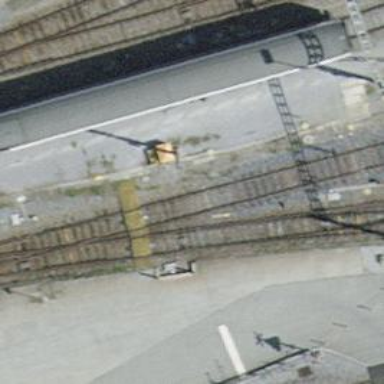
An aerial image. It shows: Railway switch with the turnout on the right side.